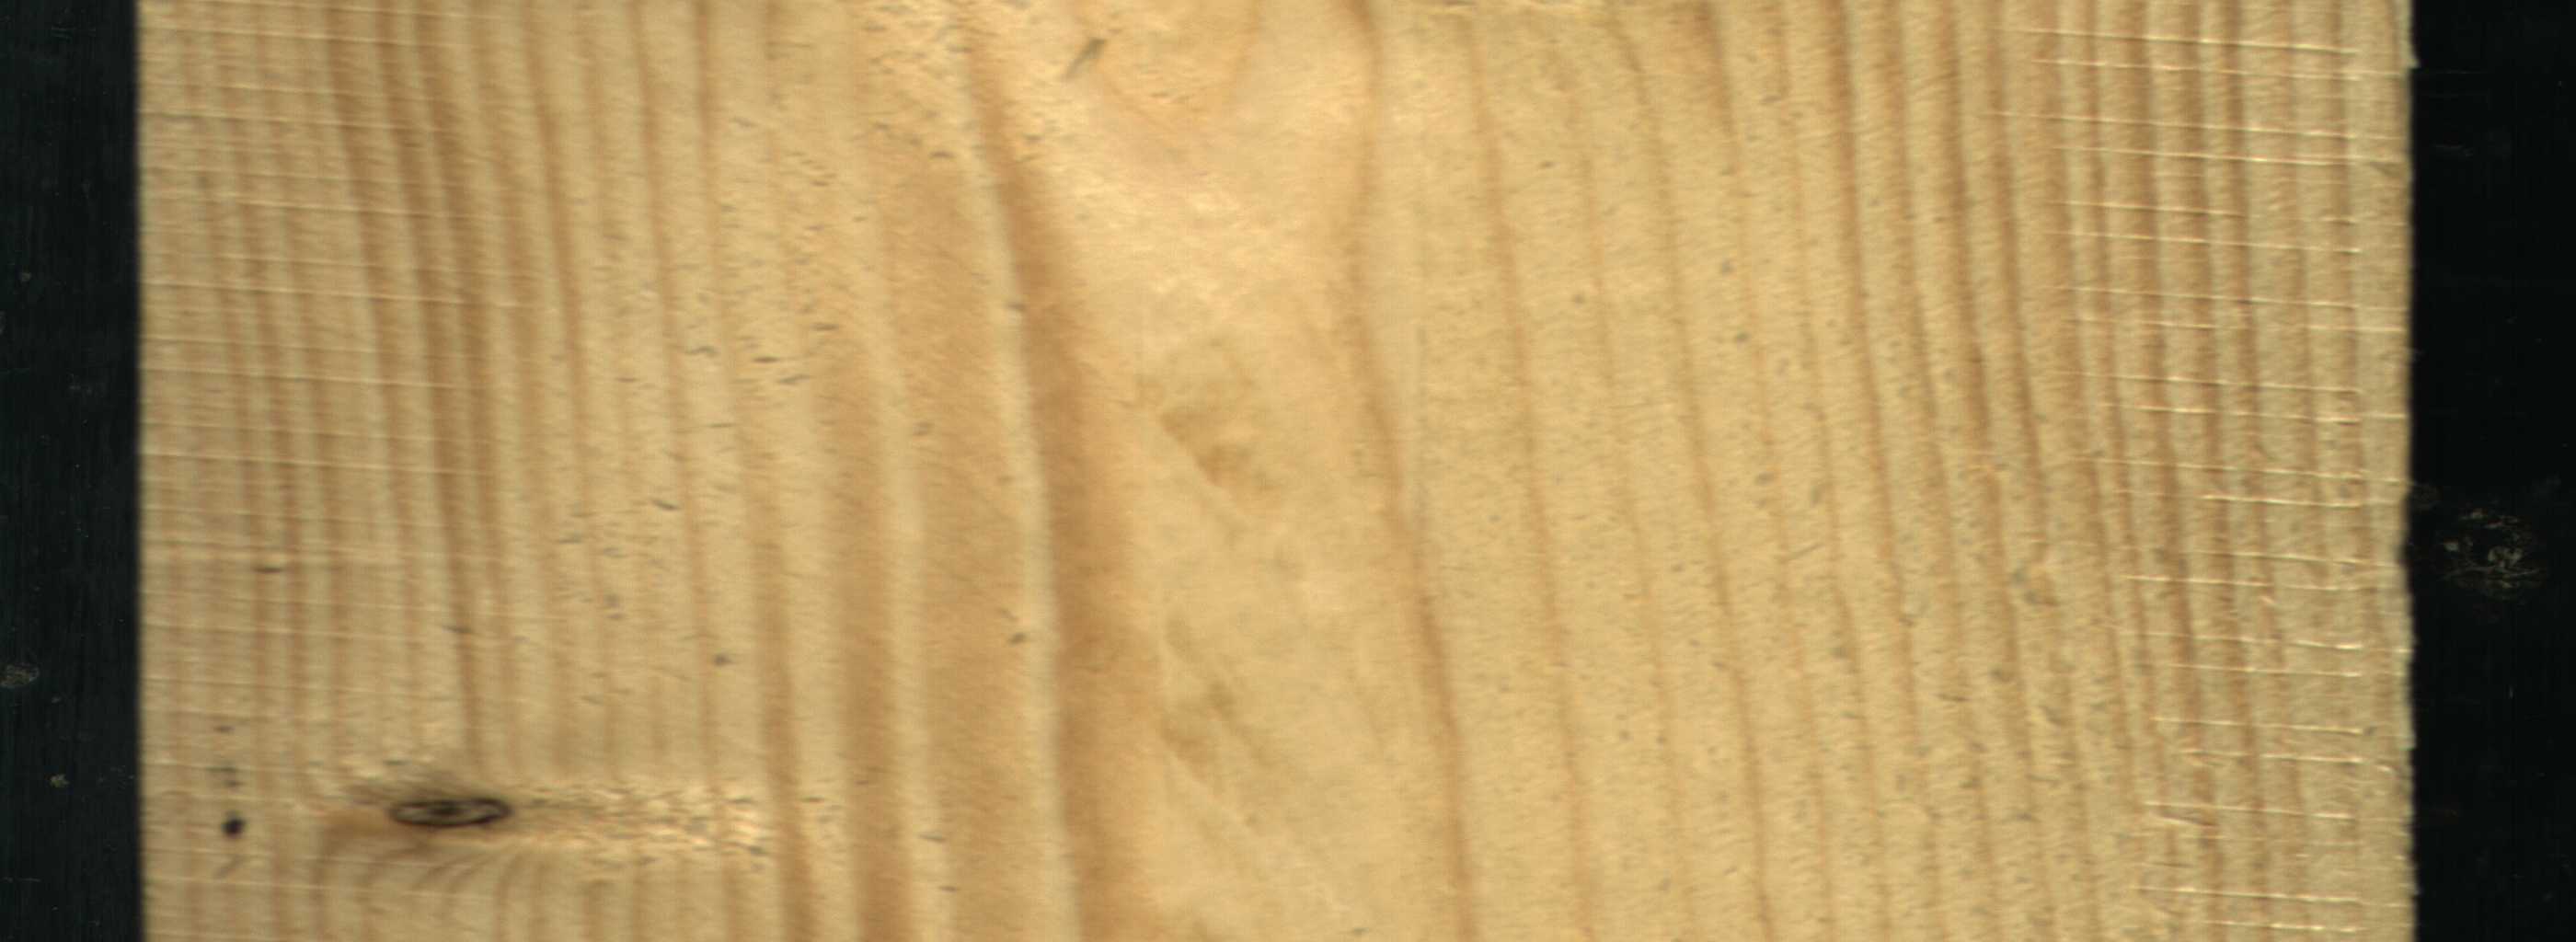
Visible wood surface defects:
Dead_Knot